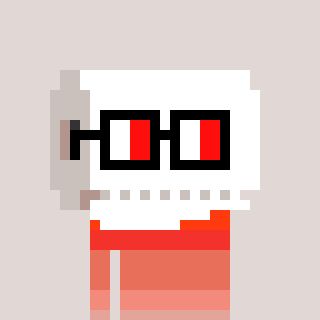
a pixel art character with square glasses with black frames and red eyes, a toiletpaper-full-shaped head and a orange-colored body on a warm background